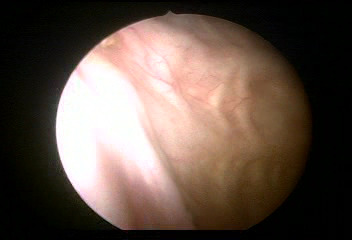
Modality: WLC
Class: Normal mucosa
Bladder cancer association: No